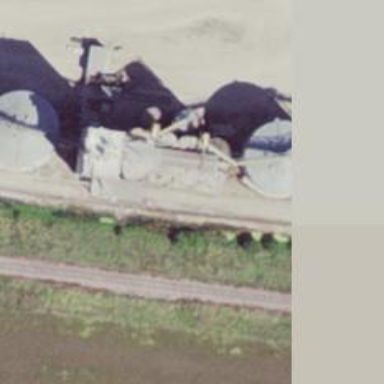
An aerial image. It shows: Silo.